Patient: sex M, age 69
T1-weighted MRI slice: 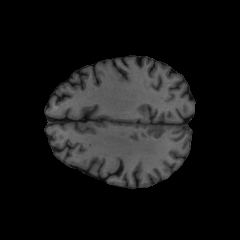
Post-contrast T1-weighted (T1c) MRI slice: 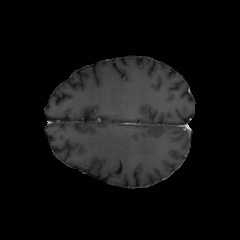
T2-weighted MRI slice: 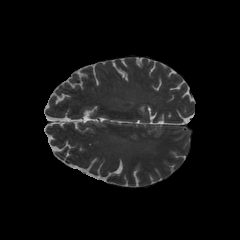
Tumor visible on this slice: no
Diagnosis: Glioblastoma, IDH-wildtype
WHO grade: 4